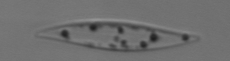
Label: Pleurosigma